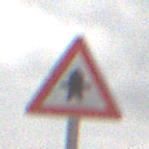
Verkehrszeichen: Vorfahrt
Umgebung: Outdoor, Nature
Tageszeit: MorningAfternoon
Wetter: Overcast
Licht: Natural
Jahreszeit: NotSpecified
Kontrast: LowContrast